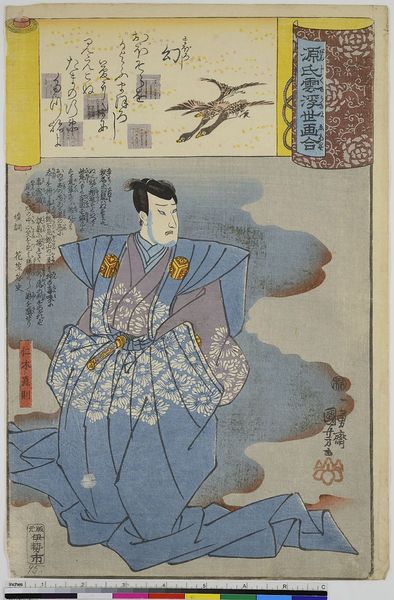
Titel: Maboroshi, Blatt 41 aus der Serie: Genji Wolken zusammen mit Ukiyo-e
Künstler: Utagawa Kuniyoshi
Standort: Hamburg
Institution: Museum für Kunst und Gewerbe Hamburg
Schlagwörter: blau, mann, vogel, gelb, schwarz, zeichen, figur, gewand, person, holzschnitt, japan, schrift, farben, gestalt, druckgraphik, druckgrafik, literatur, kranich, china, zeit, farbholzschnitt, fernost, edo, charaktere, reproduktionen, farbskala, druckerzeugnisse, vögel, ukiyo, lit, literarische, genji, schriftzwichen